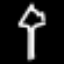
Label: palm tree